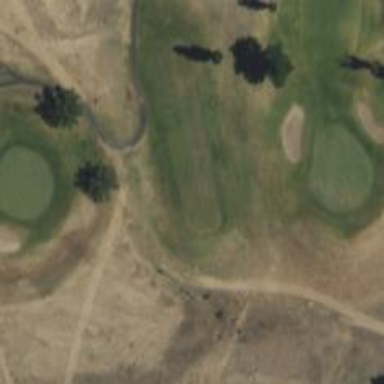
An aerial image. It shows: Golf tee.